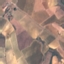
Label: PermanentCrop